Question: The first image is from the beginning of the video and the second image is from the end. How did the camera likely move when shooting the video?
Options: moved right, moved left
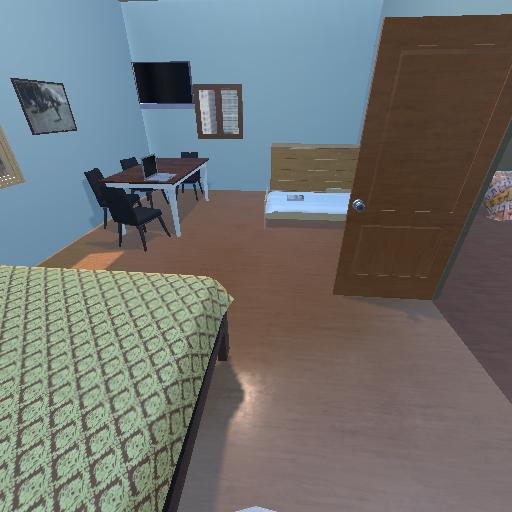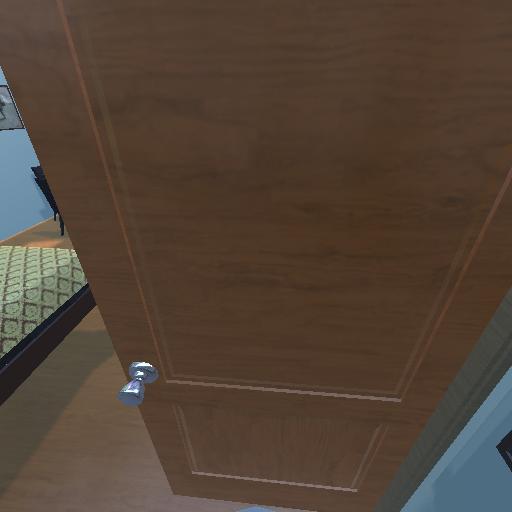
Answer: moved right